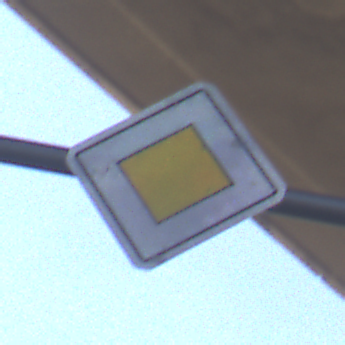
Verkehrszeichen: Vorfahrtsstrasse
Umgebung: Roofed, Underpass
Tageszeit: Midday
Wetter: Clear
Licht: Natural
Jahreszeit: NotSpecified
Kontrast: LowContrast